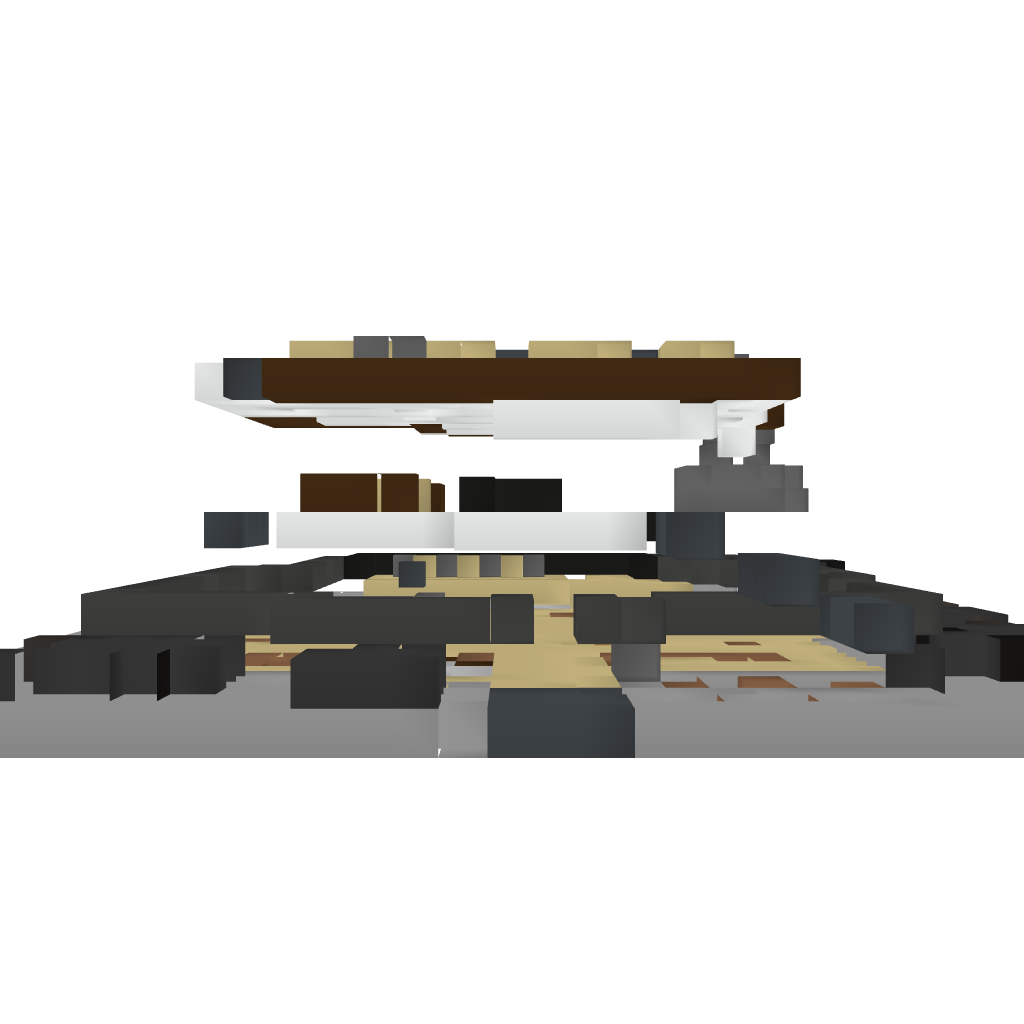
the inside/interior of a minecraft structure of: Modern House #2 (By Ecl1pse8) 1.7.2